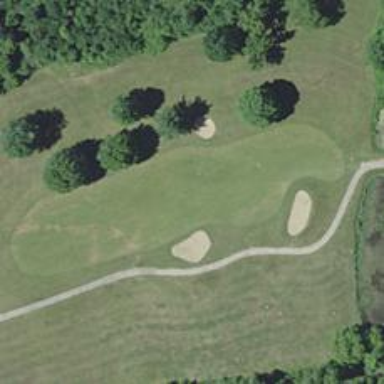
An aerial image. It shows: Golf hole.